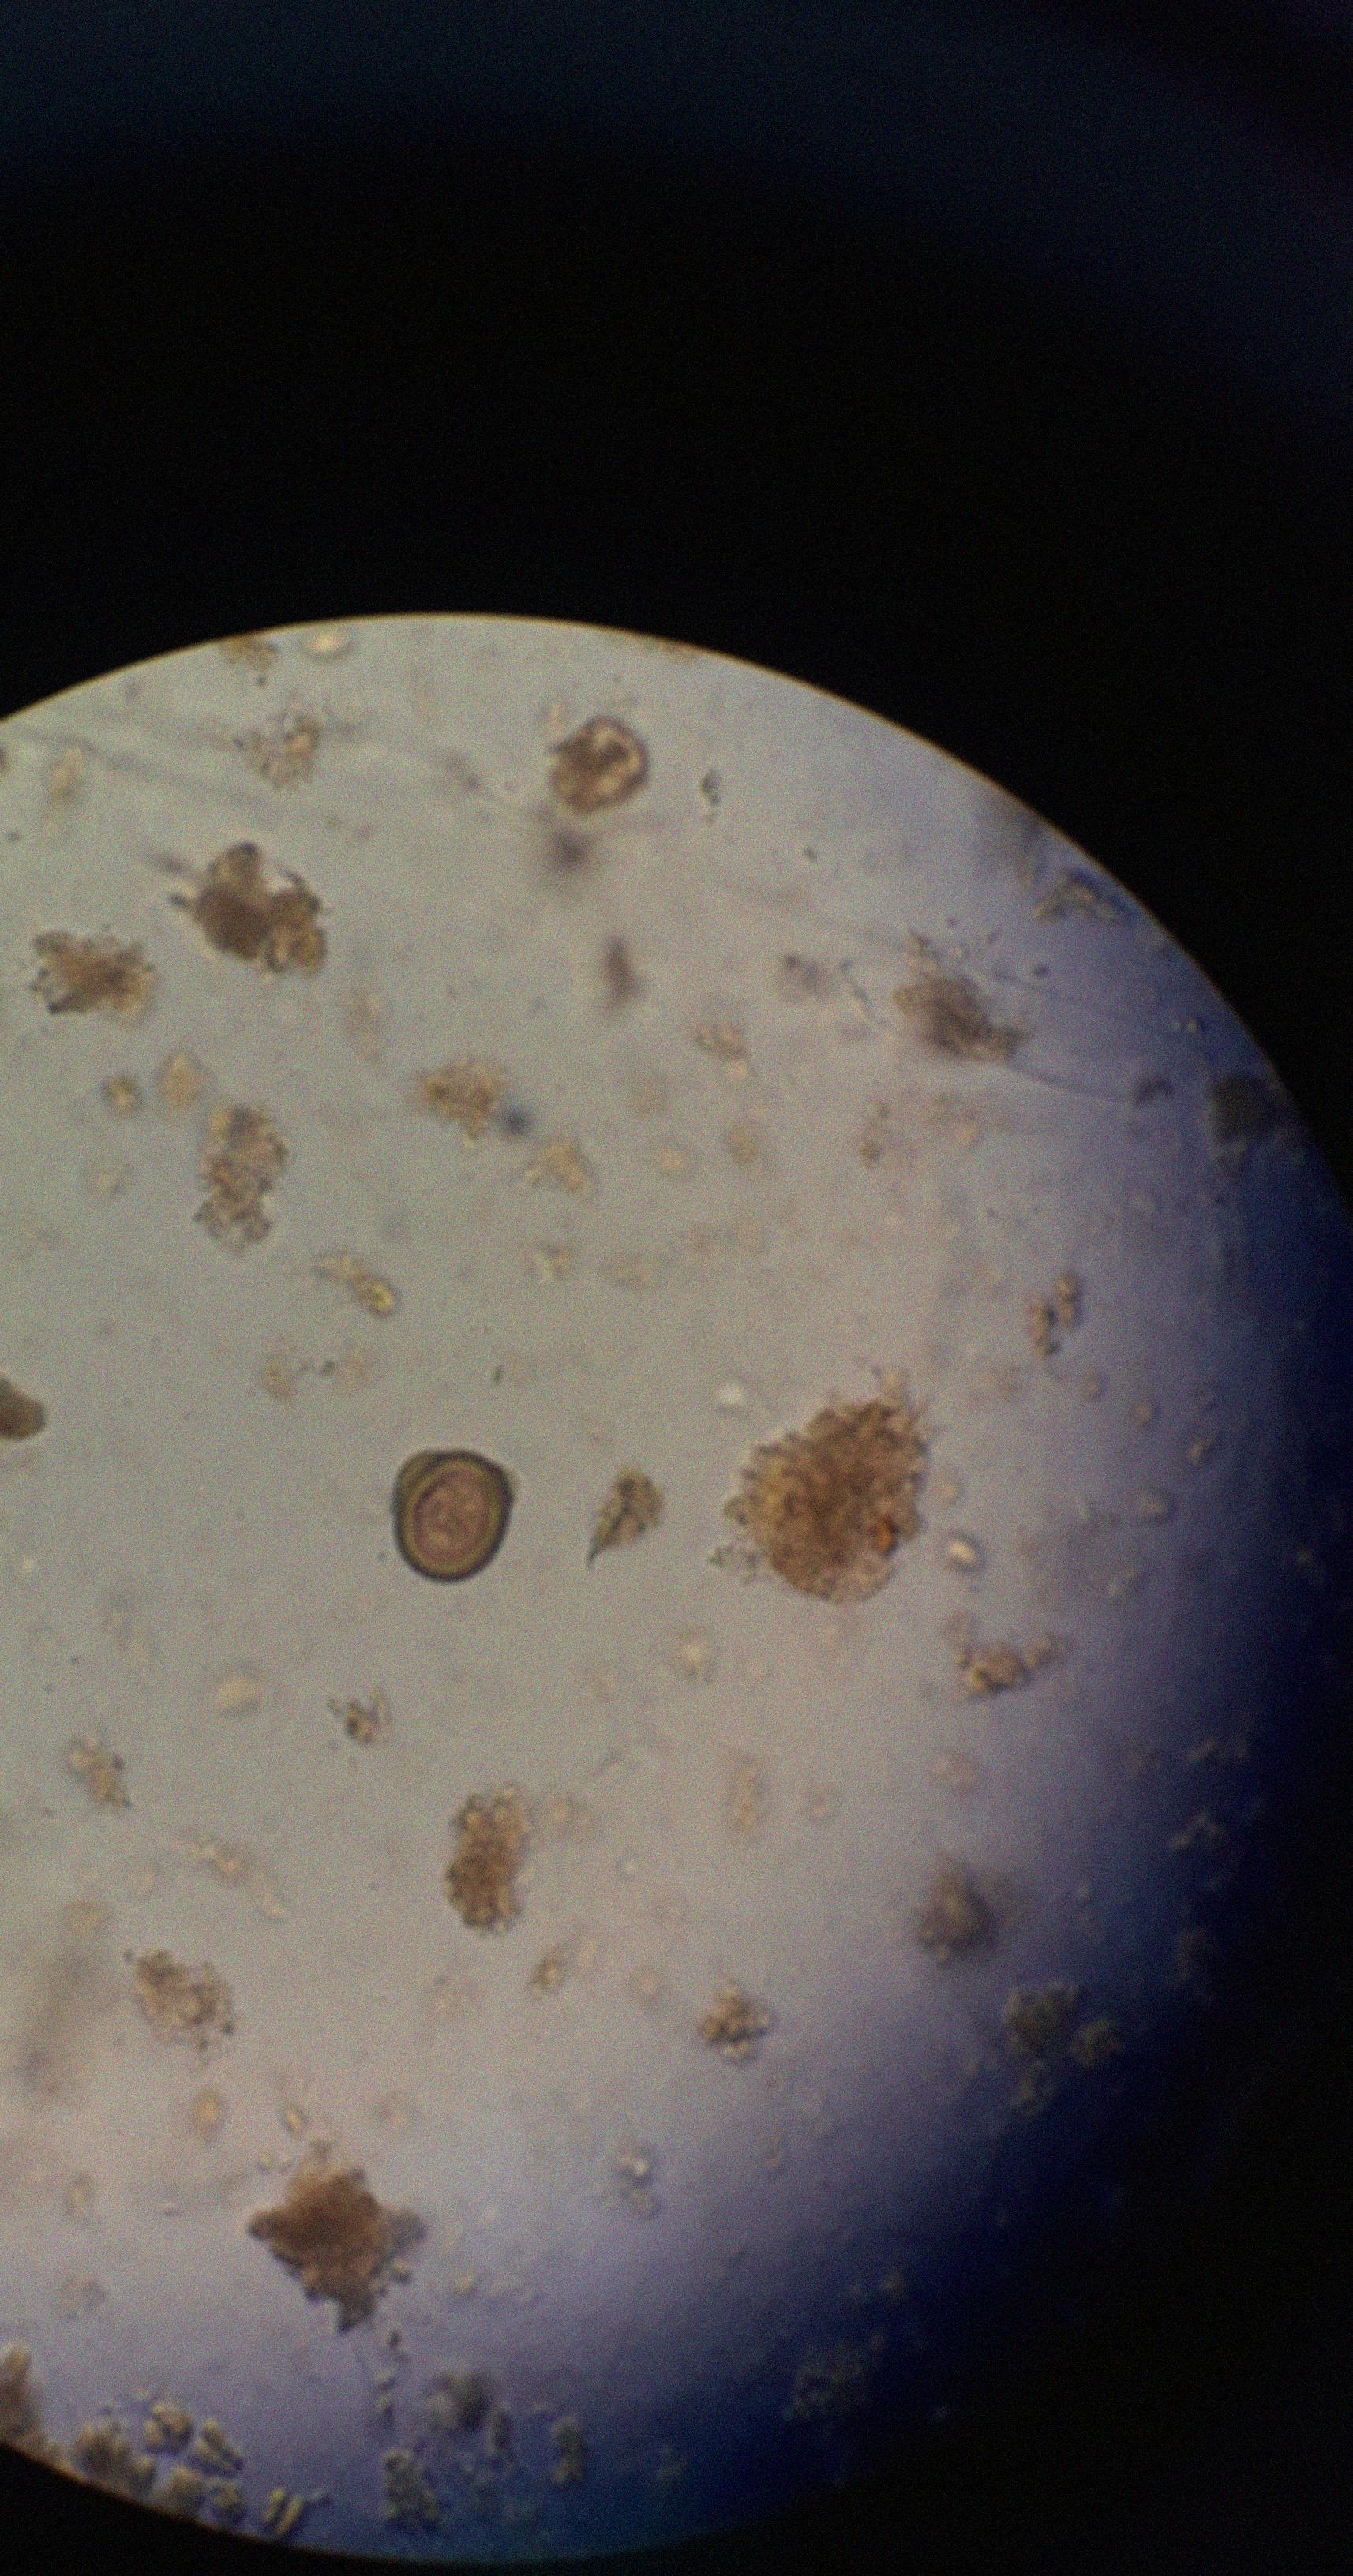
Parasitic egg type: Taenia spp. egg